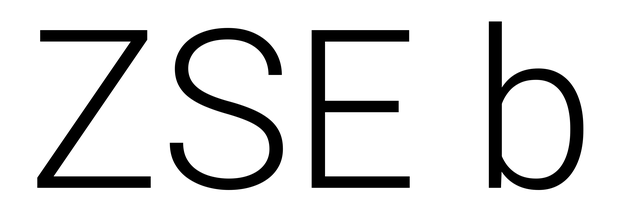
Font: Roboto_Light